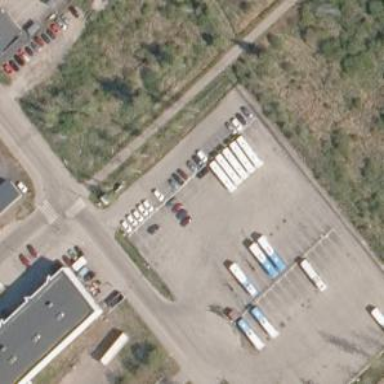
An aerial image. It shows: Industrial area used as bus depot.